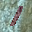
Label: 1